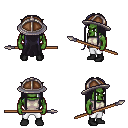
a pixel art fantasy rpg character, male body template, orc, green skin, white sleeveless shirt, white pants, raven extra-long hairstyle, chain helm, black shoes, spear, four views (front, back, left, right), 2x2 character sprite sheet, small pixel art, hard edges, no anti-aliasing